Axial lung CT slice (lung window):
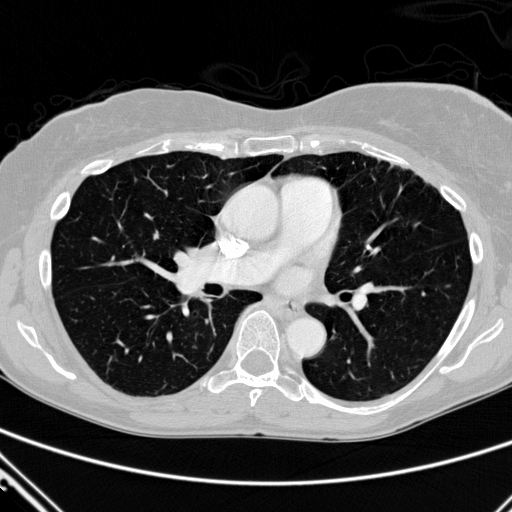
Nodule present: no